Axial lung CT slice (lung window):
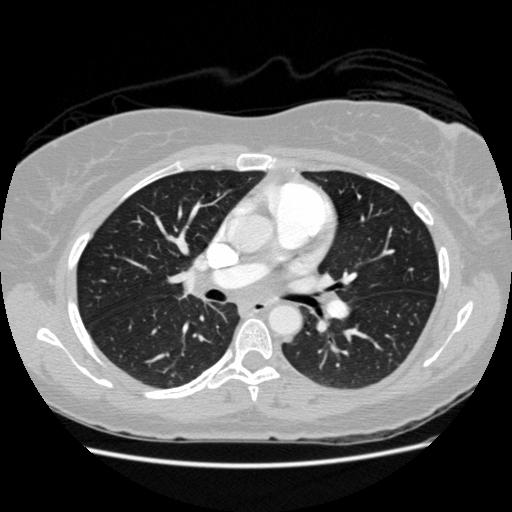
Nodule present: no